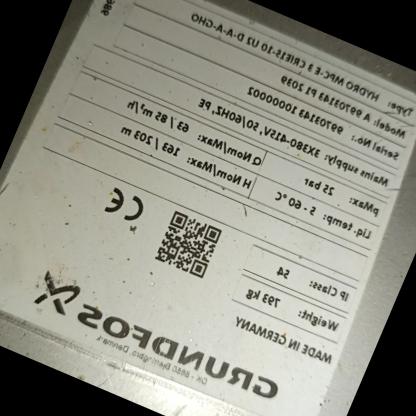
Klasa: tabliczka-znamionowa